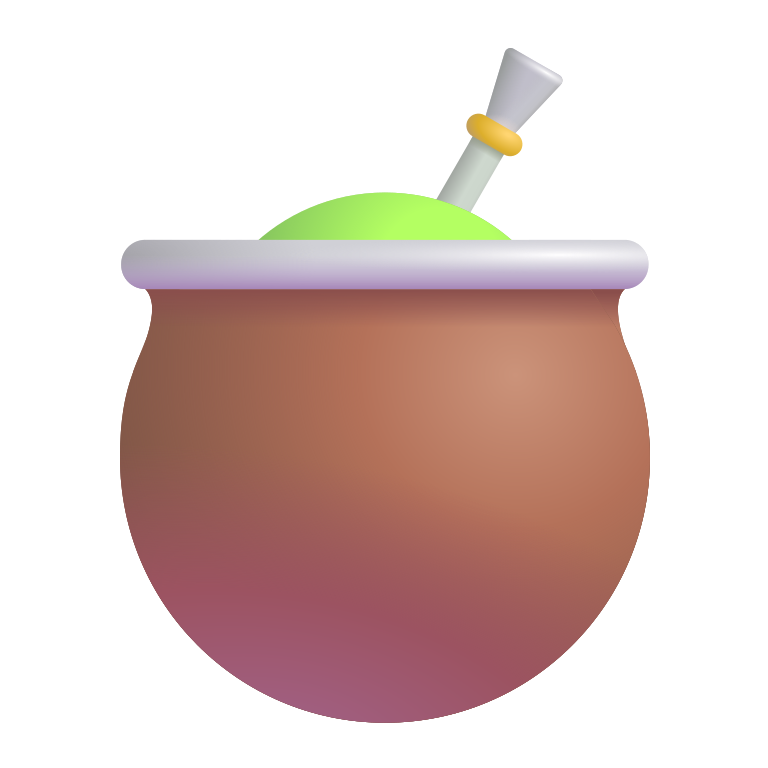
mate color